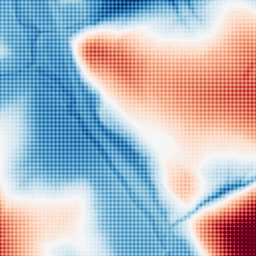
Category: morphological
Decomposition family: morphological
Decomposition parameters: operation: average
size: 100
Upsampling method: sinc_hamming
Upsampling parameters: scale: 8
kernel_size: 8
Upsampling scale: 8